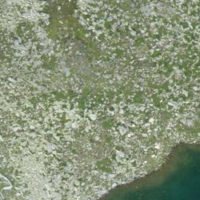
EUNIS habitat code: 26
Species observed at this site:
Crepis aurea